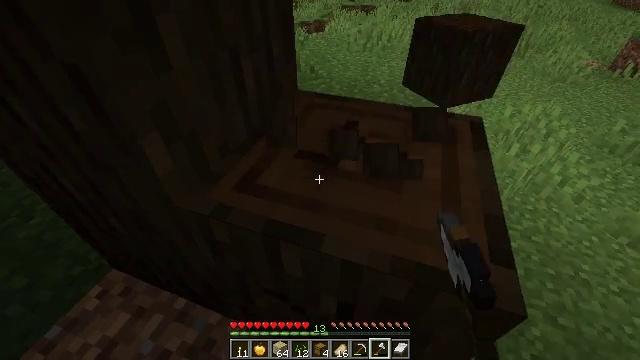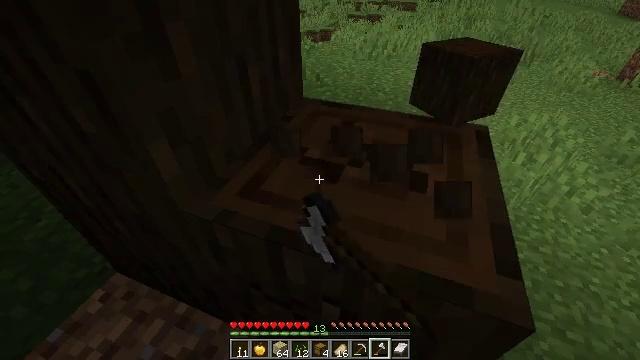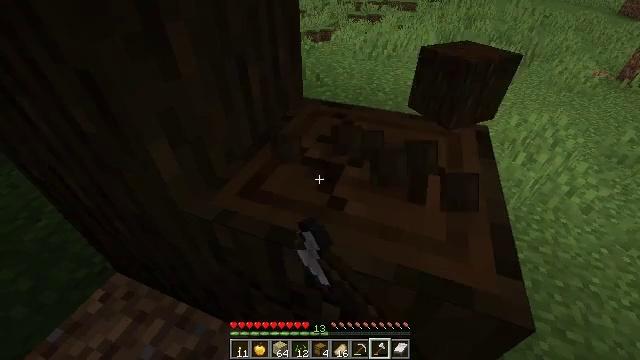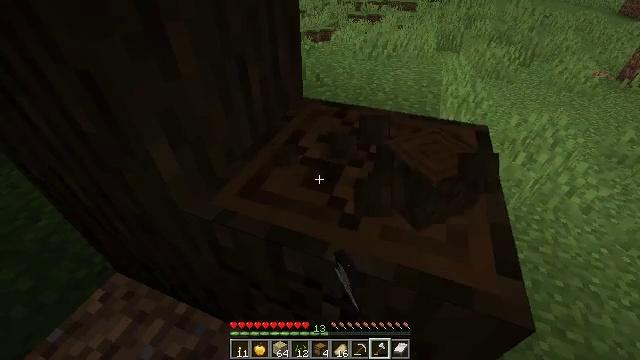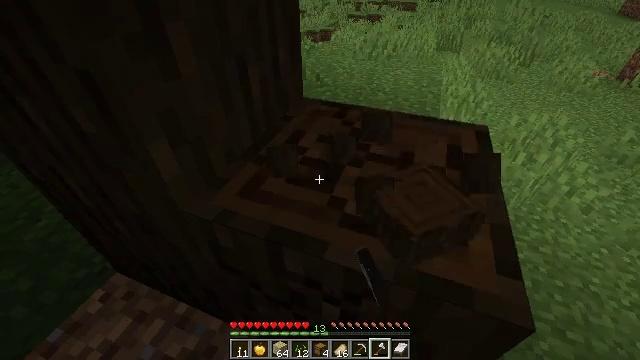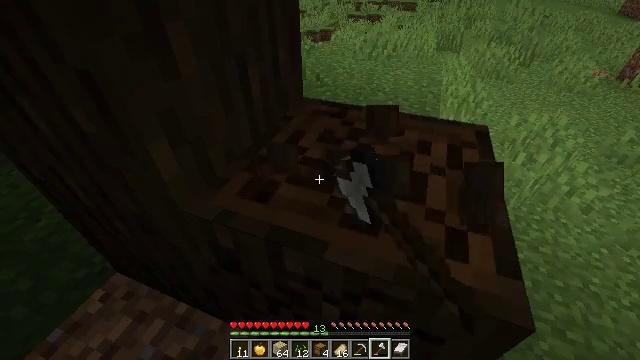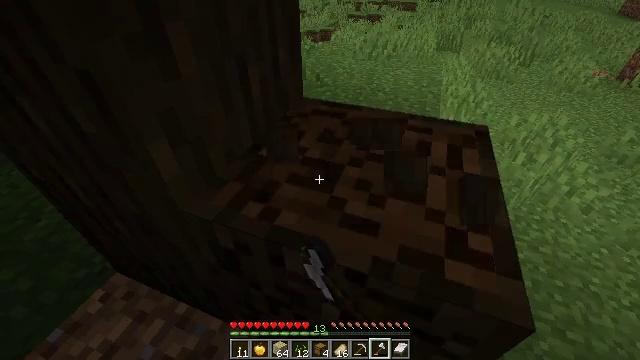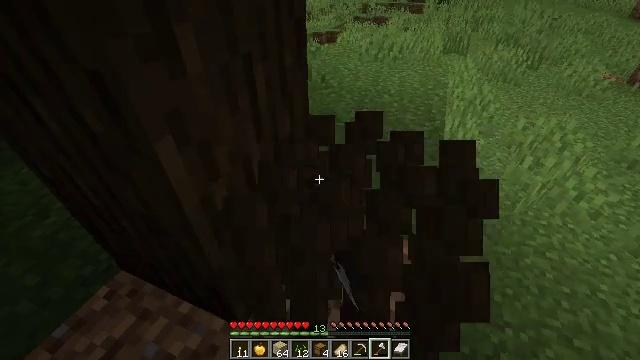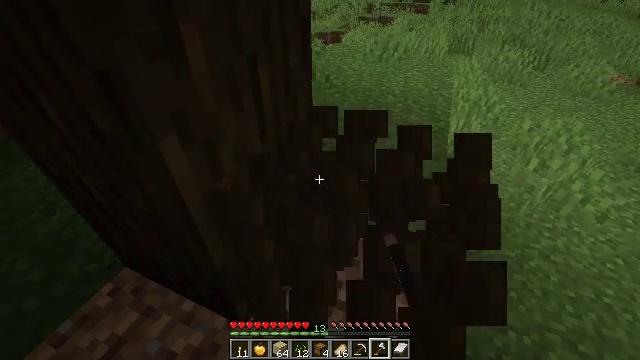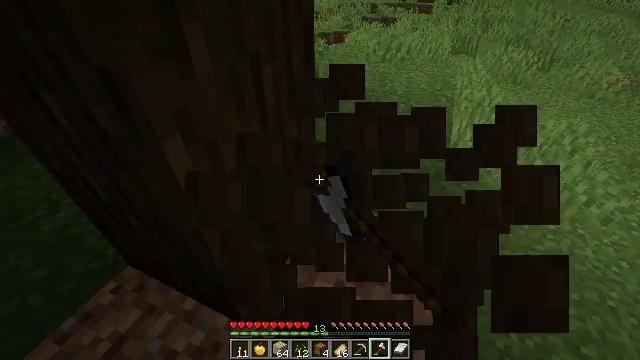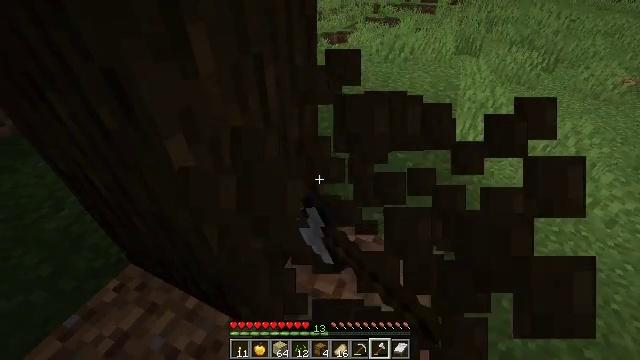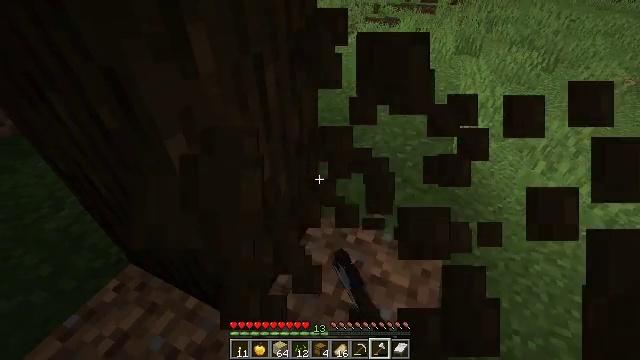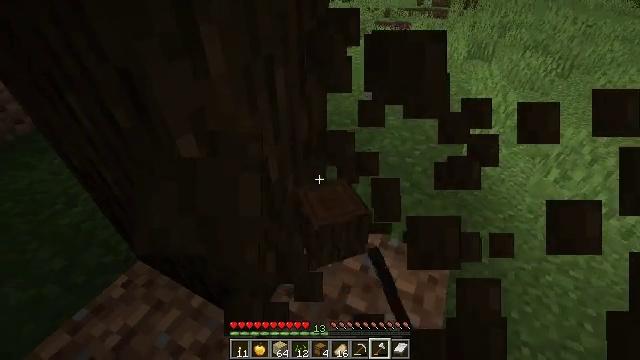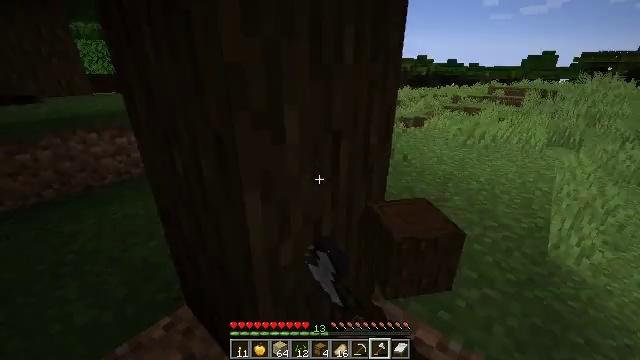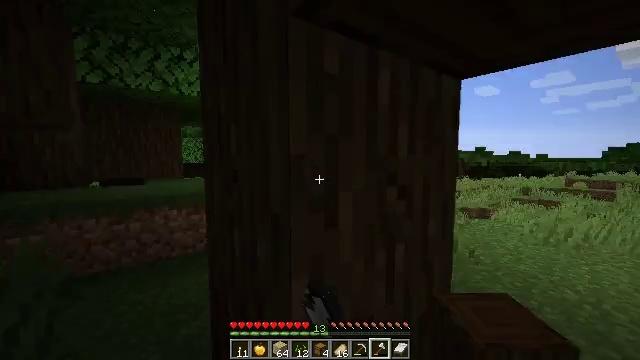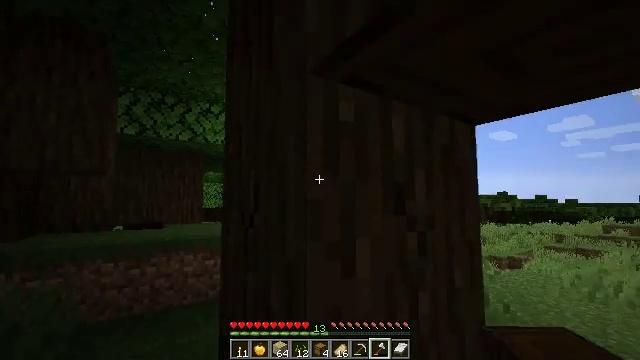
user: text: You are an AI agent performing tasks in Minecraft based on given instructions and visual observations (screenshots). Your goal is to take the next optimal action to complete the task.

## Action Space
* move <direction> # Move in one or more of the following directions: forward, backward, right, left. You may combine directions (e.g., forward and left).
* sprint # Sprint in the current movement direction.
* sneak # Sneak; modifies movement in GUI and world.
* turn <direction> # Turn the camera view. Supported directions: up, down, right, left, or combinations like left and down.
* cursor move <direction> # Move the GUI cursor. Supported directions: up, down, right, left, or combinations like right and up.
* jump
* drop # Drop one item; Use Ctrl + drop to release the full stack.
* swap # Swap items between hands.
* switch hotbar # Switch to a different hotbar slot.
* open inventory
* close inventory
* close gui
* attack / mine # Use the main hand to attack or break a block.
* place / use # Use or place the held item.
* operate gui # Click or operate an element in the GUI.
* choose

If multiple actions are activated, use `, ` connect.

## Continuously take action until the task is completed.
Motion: motion action
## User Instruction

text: Collect dark oak log for building.
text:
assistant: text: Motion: turn left and up, attack / mine
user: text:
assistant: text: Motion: attack / mine
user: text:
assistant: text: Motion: attack / mine
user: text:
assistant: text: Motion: attack / mine
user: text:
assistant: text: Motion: attack / mine
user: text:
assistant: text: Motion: attack / mine
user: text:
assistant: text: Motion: turn left, attack / mine
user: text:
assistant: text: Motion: attack / mine
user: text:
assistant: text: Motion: attack / mine
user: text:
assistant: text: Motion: attack / mine
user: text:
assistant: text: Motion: attack / mine
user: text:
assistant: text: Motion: turn left, attack / mine
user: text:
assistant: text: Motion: turn left and up, attack / mine
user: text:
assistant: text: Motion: turn left and up, attack / mine
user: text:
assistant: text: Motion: turn left and up, attack / mine
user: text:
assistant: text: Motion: turn left and up, attack / mine
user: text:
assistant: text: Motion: turn left and up, attack / mine
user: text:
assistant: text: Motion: attack / mine
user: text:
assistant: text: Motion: attack / mine
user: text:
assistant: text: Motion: attack / mine
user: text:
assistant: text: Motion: attack / mine
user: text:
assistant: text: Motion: attack / mine
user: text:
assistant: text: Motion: turn right and up, attack / mine
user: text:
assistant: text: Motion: turn right and up, attack / mine
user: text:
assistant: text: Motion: attack / mine
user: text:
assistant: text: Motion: attack / mine
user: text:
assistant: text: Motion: attack / mine
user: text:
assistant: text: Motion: attack / mine
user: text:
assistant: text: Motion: attack / mine
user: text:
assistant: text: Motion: attack / mine